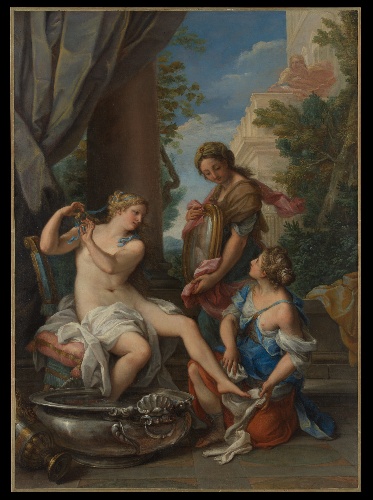
Title: Bathsheba at Her Bath
Artist: Giuseppe Bartolomeo Chiari
Artist bio: Italian, Lucca or Rome 1654–1727 Rome
Date: ca. 1700
Object type: Painting
Classification: Paintings
Medium: Oil on canvas
Dimensions: 53 1/2 x 38 1/2 in. (135.9 x 97.8 cm)
Department: European Paintings
Credit line: Gift of Mario Modestini, 1993
Accession year: 1993
Repository: Metropolitan Museum of Art, New York, NY
Tags: Women|Bathsheba|Bathing